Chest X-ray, PA view. Patient: 22 years old, sex F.
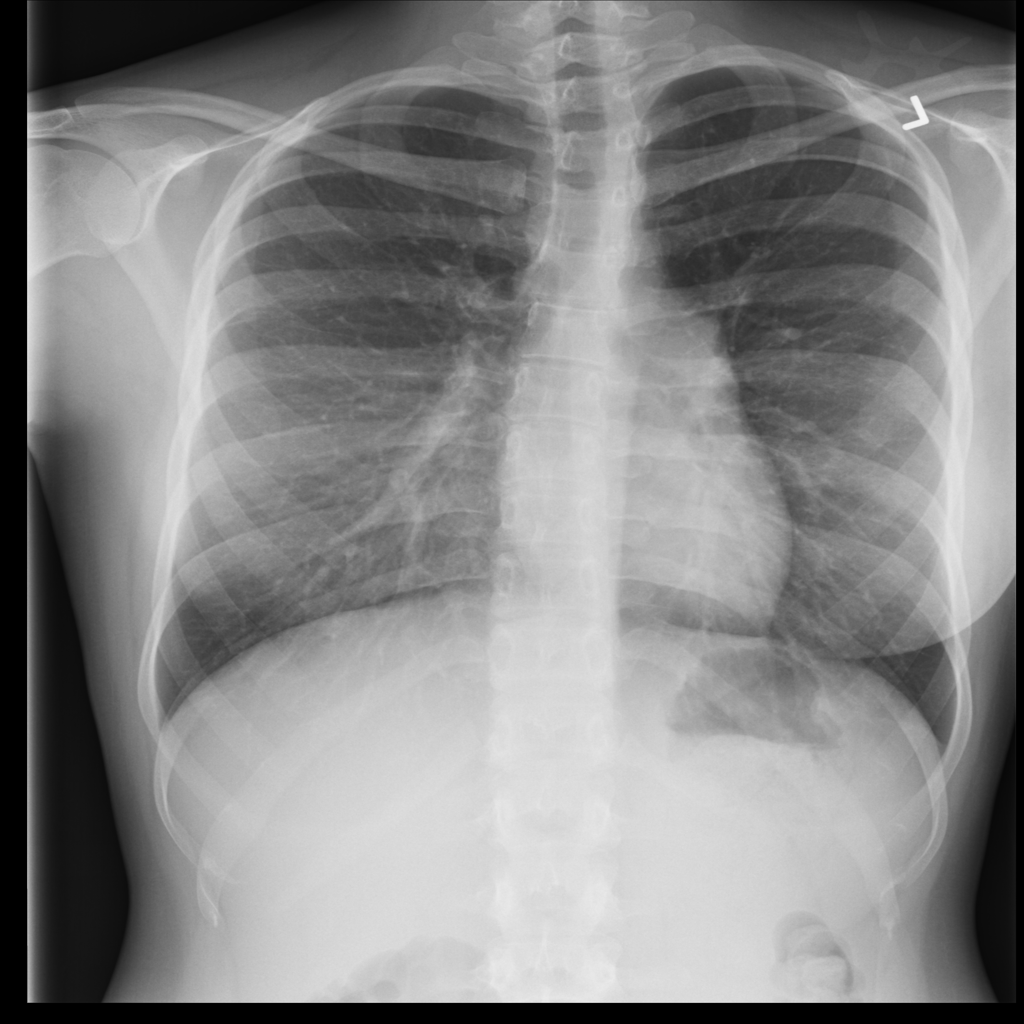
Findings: No Finding